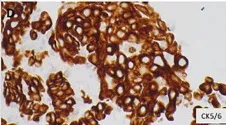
The cells are also positive for p63, a squamous cell marker, mucicarmine, an adenocarcinoma marker, consistent with poorly differentiated carcinoma with squamous and glandular differentiations (A, C, F). All images were obtained with a magnification of x400. Created with.
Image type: pathology (immunostaining)